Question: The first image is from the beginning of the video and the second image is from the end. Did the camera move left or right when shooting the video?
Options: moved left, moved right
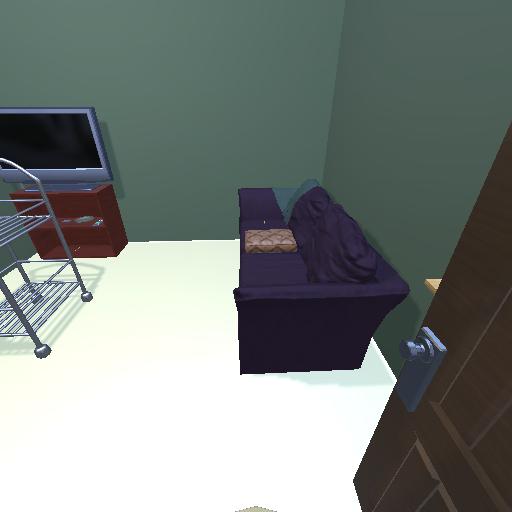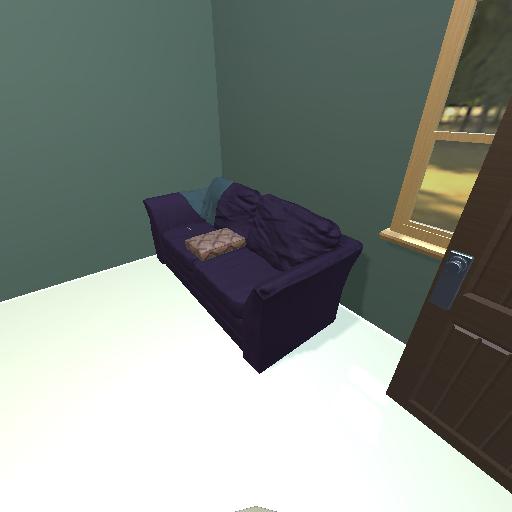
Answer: moved left